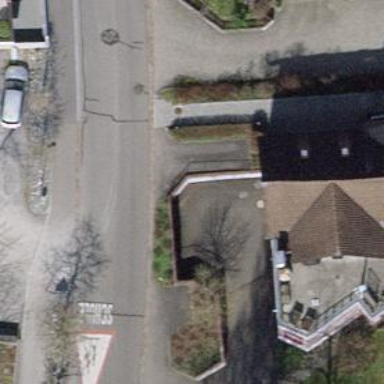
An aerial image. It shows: Parking area.